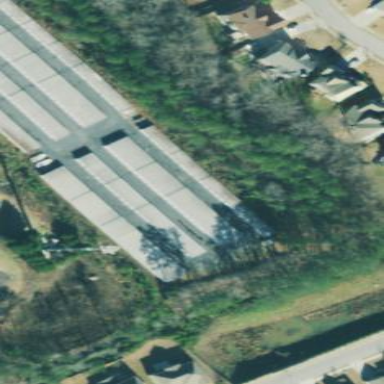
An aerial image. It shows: Storage building.